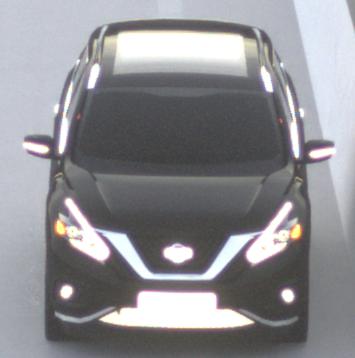
Make: Nissan
Model: Murano
Detailed model: Gen. 3 Z52
Model produced from: 2015
Doors: 5
Color: black
Road condition: dry road
Daytime: sunrise or sunset
Contrast: low contrast